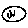
Label: circle